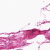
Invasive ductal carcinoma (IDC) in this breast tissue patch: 0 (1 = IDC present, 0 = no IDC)